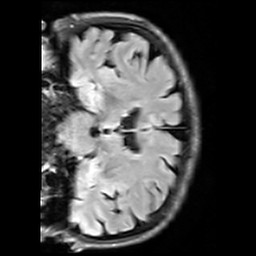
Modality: FLAIR
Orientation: coronal
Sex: female
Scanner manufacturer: siemens
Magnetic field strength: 3 T
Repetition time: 10 s
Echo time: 0.09 s